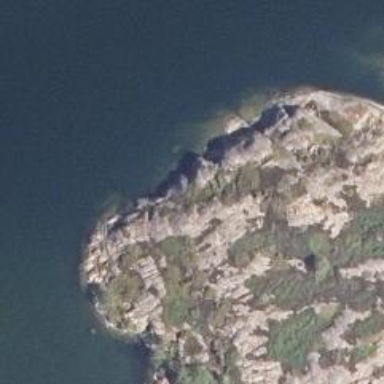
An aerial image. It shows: Natural cliff.